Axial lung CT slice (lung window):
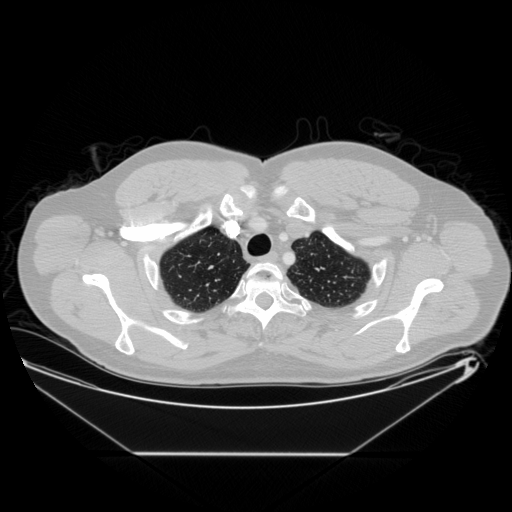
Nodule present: no